Aerial crown-view tile of a tropical tree (Barro Colorado Island, Panama), acquired 20240813:
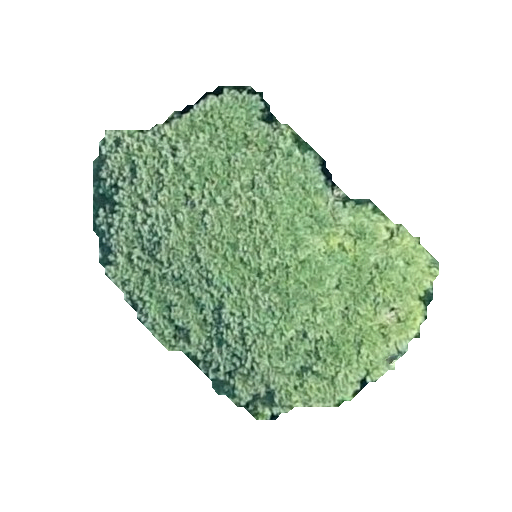
Species: Jacaranda copaia
GBIF accepted scientific name: Jacaranda copaia
Crown area: 111.792 m²